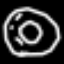
Label: donut